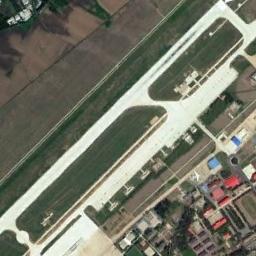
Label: airport